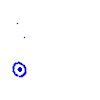
Particle: proton